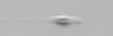
Label: Cylindrotheca_morphotype1